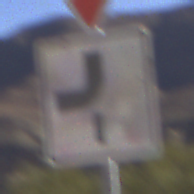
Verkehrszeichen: VerlaufVorfahrtsstrasse7
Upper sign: VorfahrtGewaehren
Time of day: Midday
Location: Outdoor (Nature)
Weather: Clear
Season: NotSpecified
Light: Natural